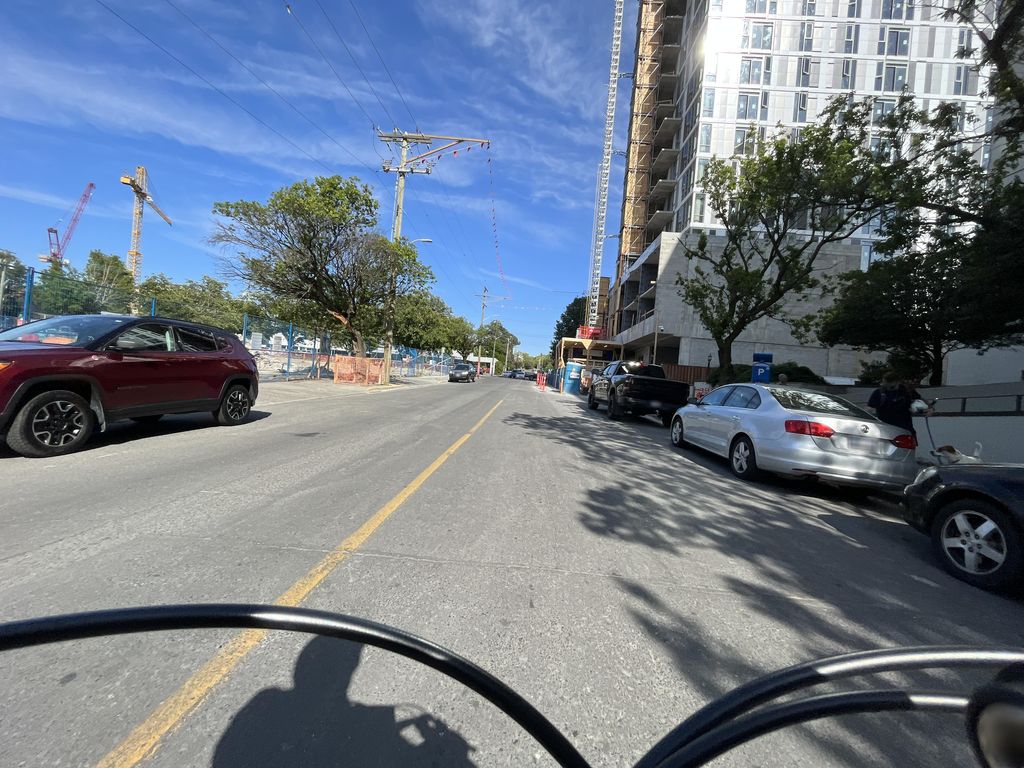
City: victoria